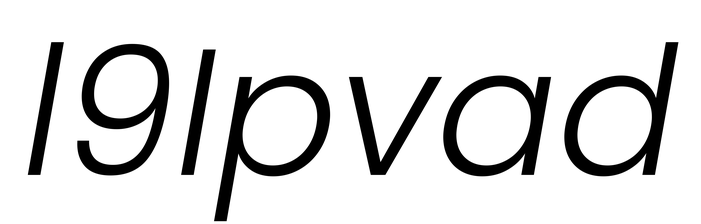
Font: Poppins-LightItalic